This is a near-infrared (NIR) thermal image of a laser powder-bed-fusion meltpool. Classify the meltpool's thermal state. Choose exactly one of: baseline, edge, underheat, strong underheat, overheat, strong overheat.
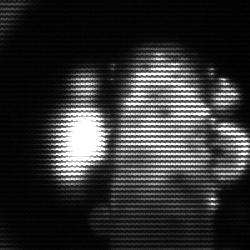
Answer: strong underheat